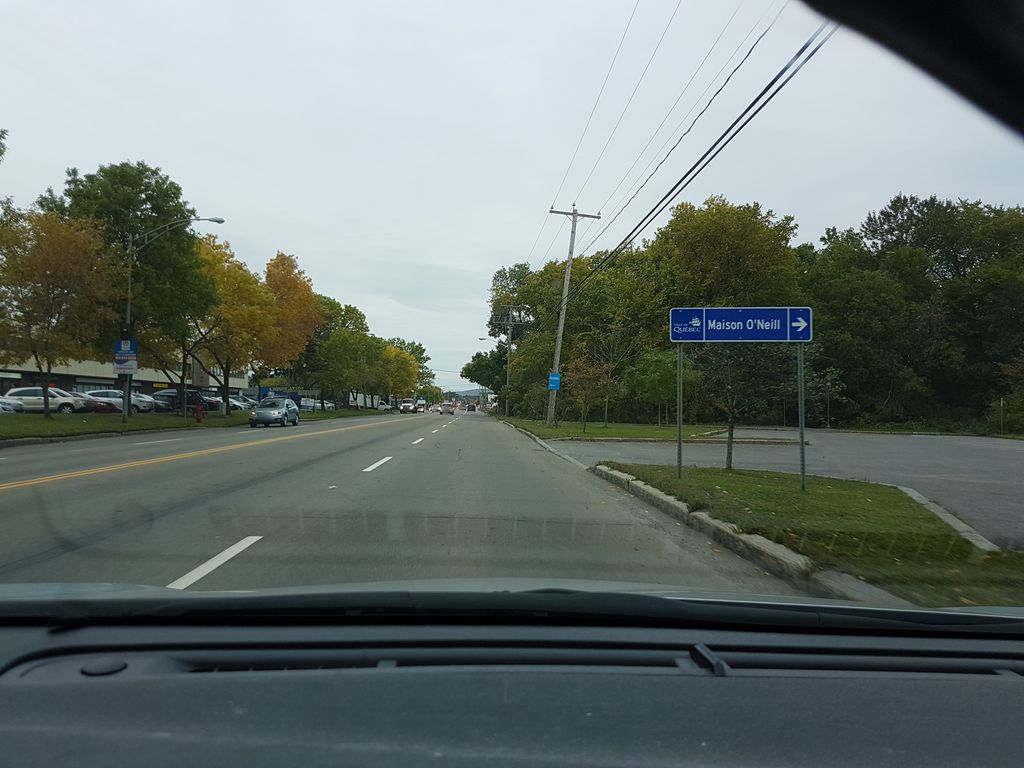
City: quebec_city